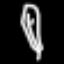
Label: leaf